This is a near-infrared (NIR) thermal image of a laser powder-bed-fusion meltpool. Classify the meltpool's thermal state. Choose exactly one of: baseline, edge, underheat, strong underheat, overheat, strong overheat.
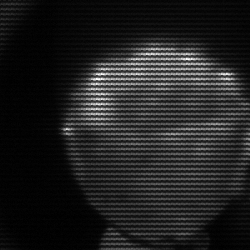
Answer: edge